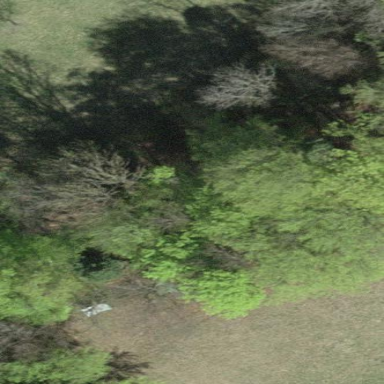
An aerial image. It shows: Forest area.